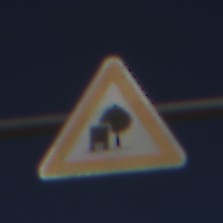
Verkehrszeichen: UnzureichendesLichtraumprofil
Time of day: MorningAfternoon
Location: Outdoor (RoadRail)
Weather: Clear
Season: NotSpecified
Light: Natural